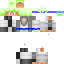
A male human skin with light skin, wearing blonde long hair dressed in a blue tshirt and black pants, featuring a closed mouth.